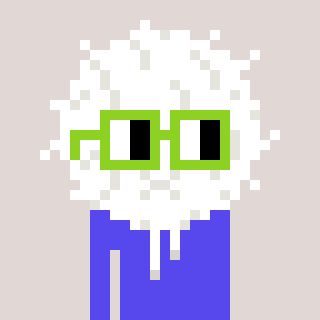
a pixel art character with square light green glasses, a cottonball-shaped head and a computerblue-colored body on a warm background